Field crop: tomato
Growth stage: 1
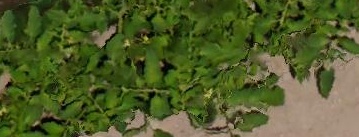
Species: tomato